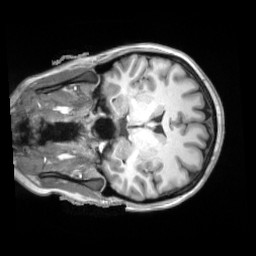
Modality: T1w
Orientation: coronal
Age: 33
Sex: male
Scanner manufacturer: siemens
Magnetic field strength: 3 T
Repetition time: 2.2 s
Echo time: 0.00157 s